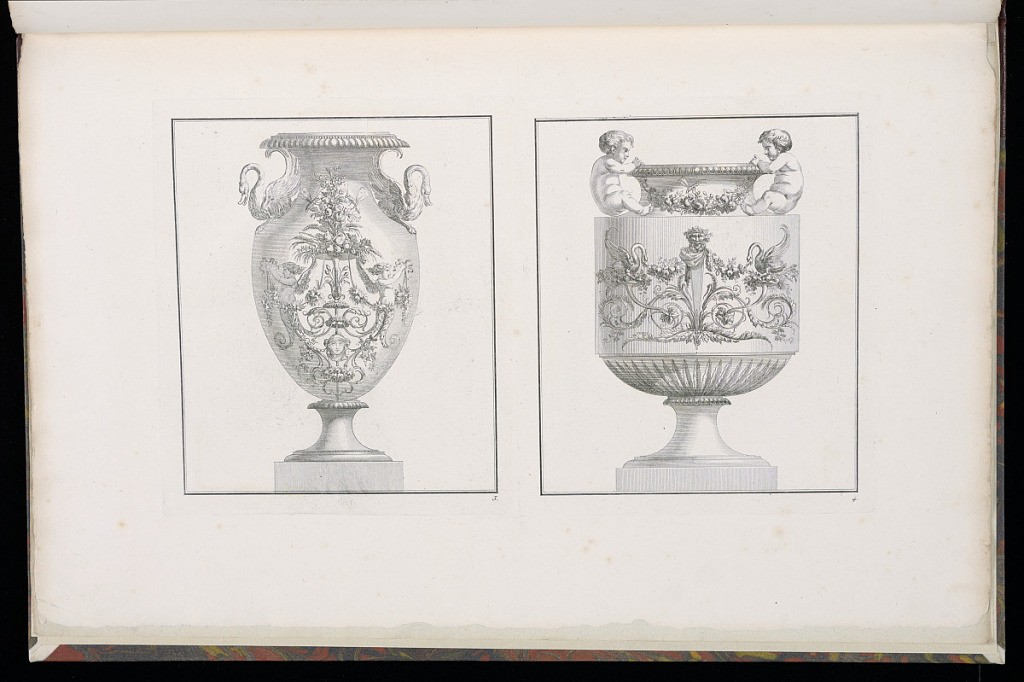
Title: Two Vase Designs
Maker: Charles Normand, French, 1765 – 1840
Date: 1787–95
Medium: Etching on laid paper
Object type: Print
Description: Two numbered plates each with a design for a vase featuring Neoclassical and Empire style motifs including mythological creatures, masks, herms, putti, swans, butterflies, fruit and flowers, scrolling acanthus leaves and foliage, fleurons, festoons of flowers and fruit, gadrooning, cornucopia, rosettes, and a herm.